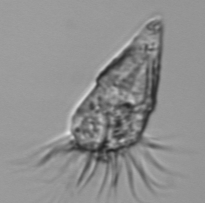
Label: Strombidium_morphotype1